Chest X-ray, PA view. Patient: 31 years old, sex F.
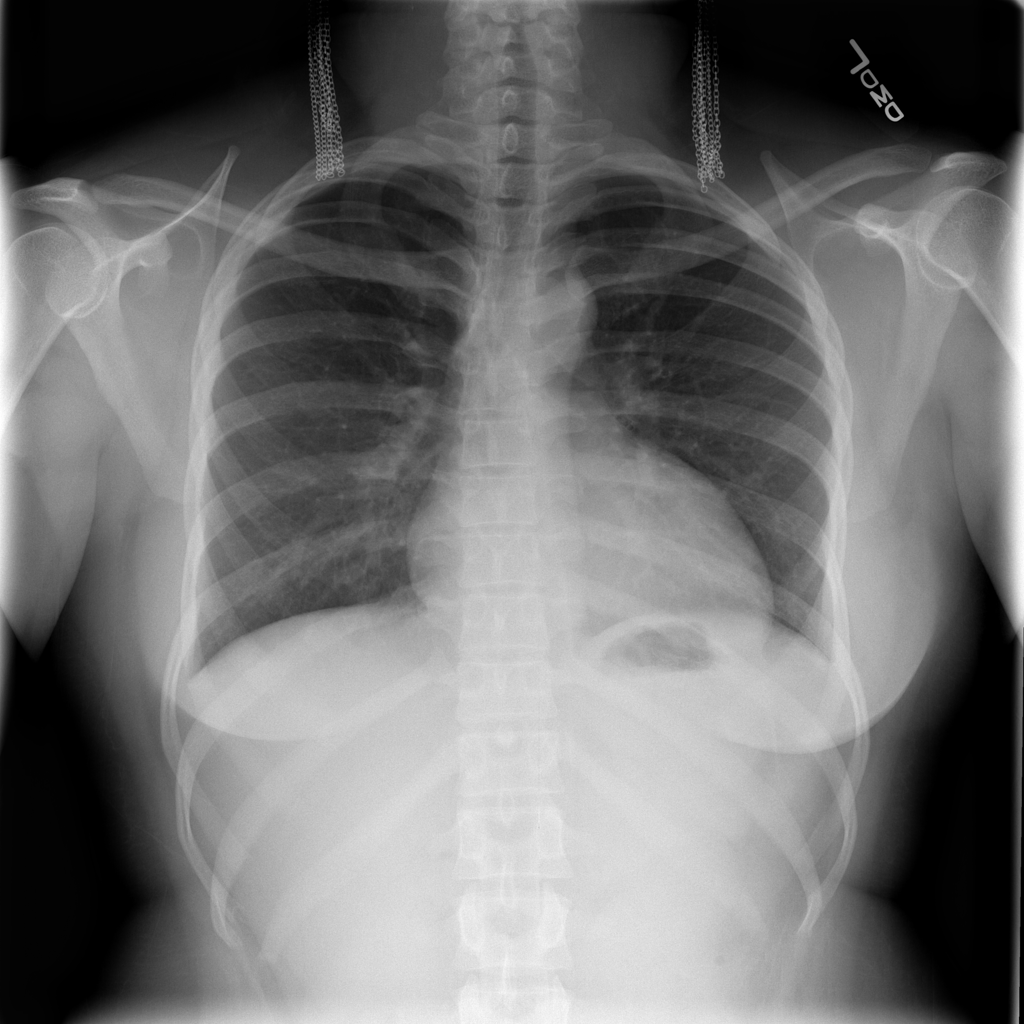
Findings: Cardiomegaly